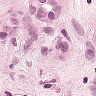
Metastatic tissue present: yes